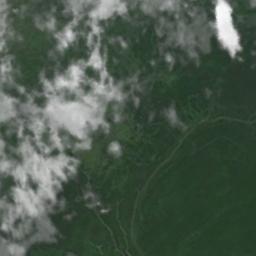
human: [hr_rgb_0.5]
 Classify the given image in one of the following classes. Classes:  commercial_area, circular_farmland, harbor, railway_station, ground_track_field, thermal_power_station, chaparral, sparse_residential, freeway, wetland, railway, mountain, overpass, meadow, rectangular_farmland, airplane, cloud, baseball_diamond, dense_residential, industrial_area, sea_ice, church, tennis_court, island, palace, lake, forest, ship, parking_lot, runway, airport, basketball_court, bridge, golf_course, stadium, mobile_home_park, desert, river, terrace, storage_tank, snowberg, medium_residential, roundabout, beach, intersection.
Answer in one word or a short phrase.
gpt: cloud